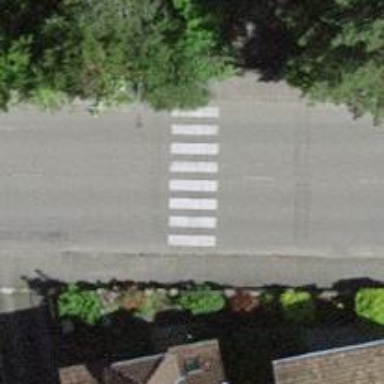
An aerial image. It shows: Zebra crossing for pedestrians.